Brain MRI, t1w sequence, axial 2D slice.
Patient: age 43, sex M, weight 95 kg, height 1.95 m
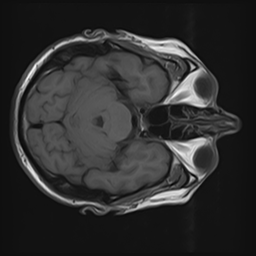